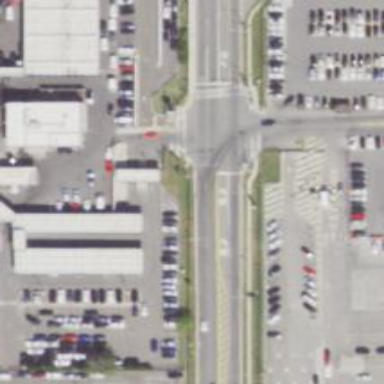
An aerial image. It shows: Car rental facility.